Question: Playing a bit with some scikit-image code samples and pyplot I've found different results on my images depending on how I'm applying my color maps, and I don't know why.
When I apply a color map as a plugin when showing an image, everything goes OK, when I do it directly to the image, it goes totally black. I'm confused because I want to apply that color maps to images I want to save (instead of show) and I don't know how to do it properly.
'''
import matplotlib.pyplot as plt
from skimage import data
from skimage.color import rgb2hed
ihc_rgb = data.immunohistochemistry()
ihc_hed = rgb2hed(ihc_rgb)
fig, axes = plt.subplots(2, 2, figsize=(7, 6))
ax0, ax1, ax2, ax3 = axes.ravel()
ax0.imshow(ihc_hed[:, :, 0], cmap=plt.cm.gray)
ax0.set_title("plugin")
ax1.imshow(plt.cm.gray(ihc_hed[:, :, 0]))
ax1.set_title("direct")
'''
[this goes on a bit]

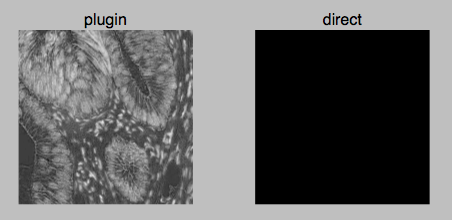
Answer: The values inside 'ihc_hed[:, :, 0]' lie between -1.37 and -0.99. The default behavior of 'imshow' is to display the whole range of values. 'plt.cm.gray', on the other hand, operates on images with values between 0 and 1.
The automatic rescaling is saving you in the first case, but not the second. I recommend always using 'imshow' with a fixed range: 'imshow(image, vmin=0, vmax=1, cmap='gray')'